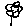
Label: flower